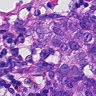
Metastatic tissue present: yes